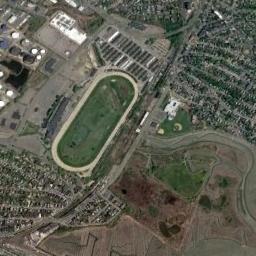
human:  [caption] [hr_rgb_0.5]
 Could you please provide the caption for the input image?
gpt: There is a building on the left of the track .

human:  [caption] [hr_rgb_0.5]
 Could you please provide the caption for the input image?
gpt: There are many buildings next to the ground track field .

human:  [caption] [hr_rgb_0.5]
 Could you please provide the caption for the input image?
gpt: The ground track field is surrounded by lots of houses arranged neatly and a wasteland is next to the ground track field .

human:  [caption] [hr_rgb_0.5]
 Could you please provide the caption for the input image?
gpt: Track and field are next to residential areas and bare land .

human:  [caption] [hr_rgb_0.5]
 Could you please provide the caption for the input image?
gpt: There are many buildings and some bare land beside the ground track field .